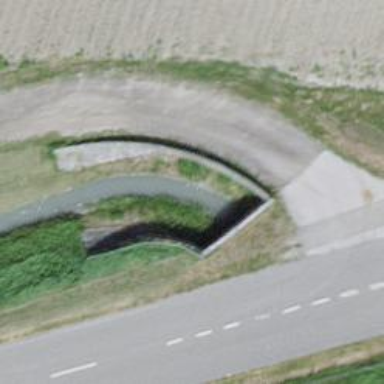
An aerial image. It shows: Ditch serving as waterway.